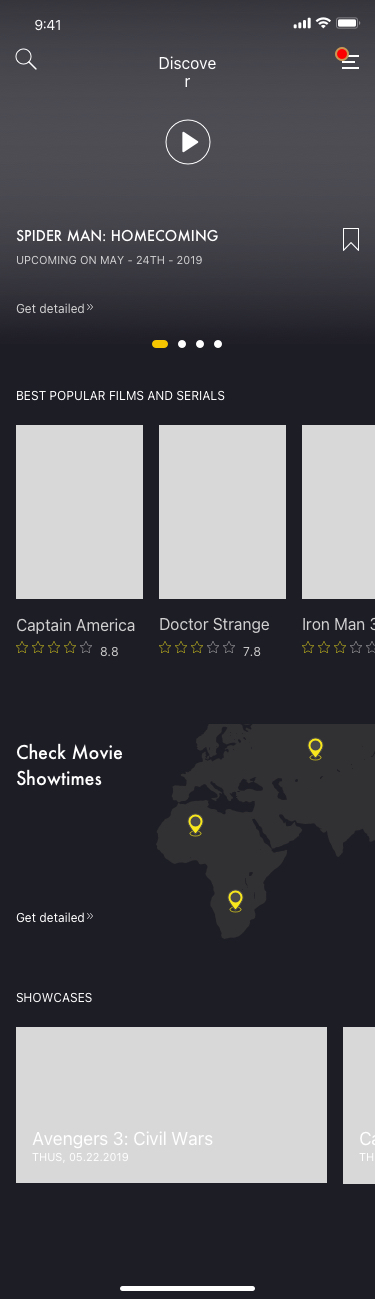
Text in this UI design:
SHOWCASES
8.8
7.8
Captain America
Doctor Strange
Iron Man 3
BEST POPULAR FILMS AND SERIALS
Get detailed
UPCOMING ON MAY - 24TH - 2019
SPIDER MAN: HOMECOMING
9:41
Discover
Get detailed
Check Movie Showtimes
THUS, 05.22.2019
Avengers 3: Civil Wars
THUS, 05.22.2019
Captain America